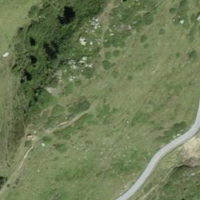
EUNIS habitat code: 26
Species observed at this site:
Rhododendron ferrugineum